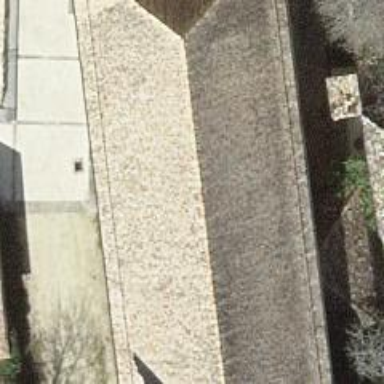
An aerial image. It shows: Building with gabled roof made of tiles. The roof is oriented along the building.